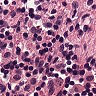
Metastatic tissue present: no